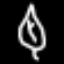
Label: leaf